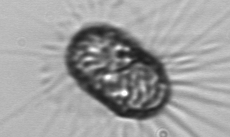
Label: Corethron_hystrix